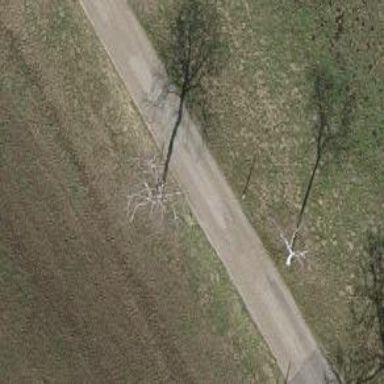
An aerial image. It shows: Broadleaved tree with lush foliage.